Aerial crown-view tile of a tropical tree (Barro Colorado Island, Panama), acquired 20240716:
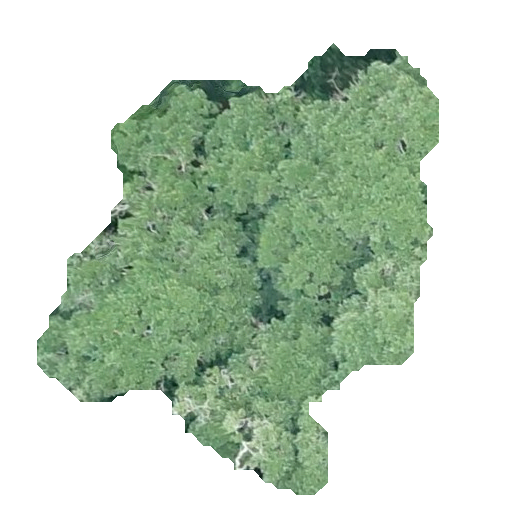
Species: Ficus insipida
GBIF accepted scientific name: Ficus insipida
Crown area: 178.873 m²